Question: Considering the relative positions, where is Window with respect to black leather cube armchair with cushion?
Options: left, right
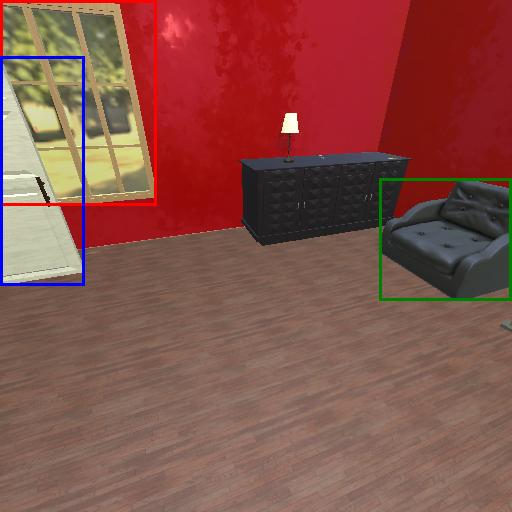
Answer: left